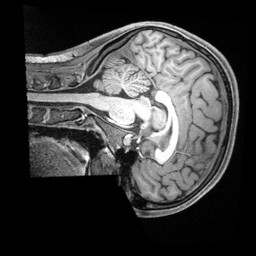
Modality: T1w
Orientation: sagittal
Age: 19
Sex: female
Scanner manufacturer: siemens
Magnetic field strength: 3 T
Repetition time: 2.4 s
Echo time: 0.00226 s